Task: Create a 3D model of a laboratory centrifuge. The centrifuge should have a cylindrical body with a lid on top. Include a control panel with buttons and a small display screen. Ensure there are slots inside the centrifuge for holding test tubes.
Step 587:
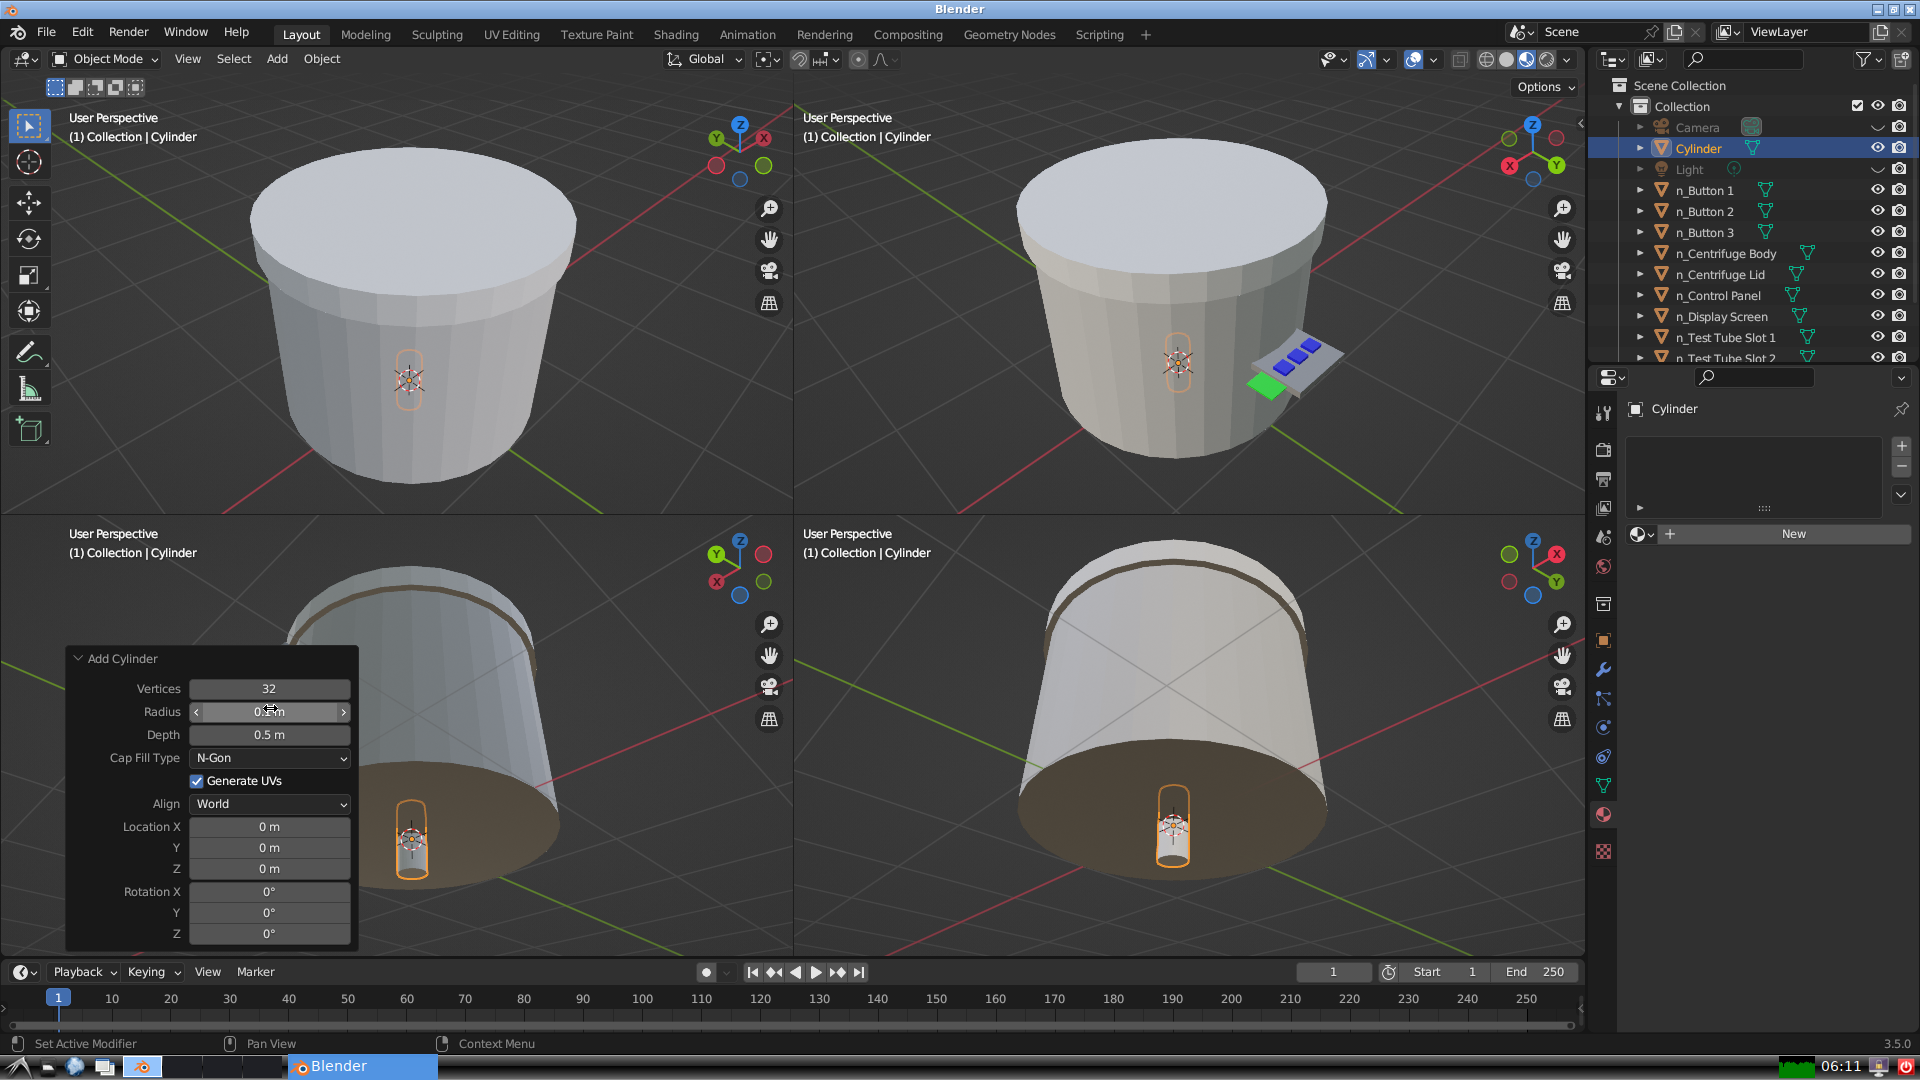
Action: {"mouse_move": [960, 540]}